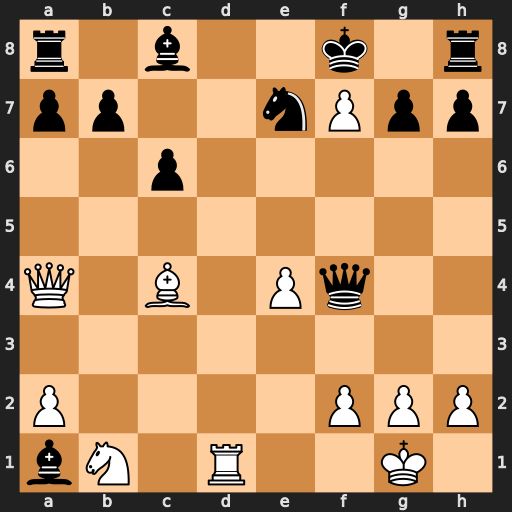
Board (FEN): r1b2k1r/pp2nPpp/2p5/8/Q1B1Pq2/8/P4PPP/bN1R2K1
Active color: w
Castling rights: -
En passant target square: -
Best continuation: Rd8#